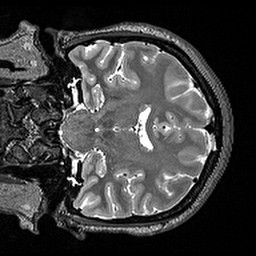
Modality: T2w
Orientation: coronal
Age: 23
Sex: female
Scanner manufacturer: siemens
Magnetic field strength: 3 T
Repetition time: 3.2 s
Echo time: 0.567 s